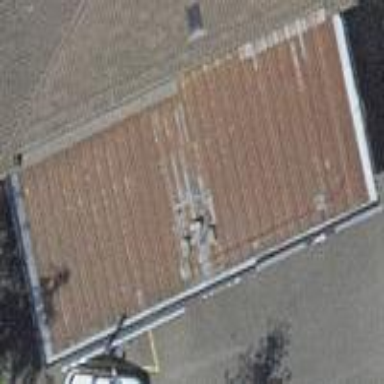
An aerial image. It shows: View of roof of building.